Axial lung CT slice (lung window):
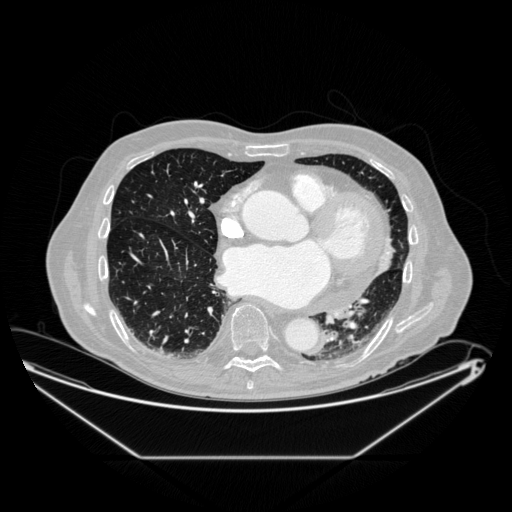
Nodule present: no